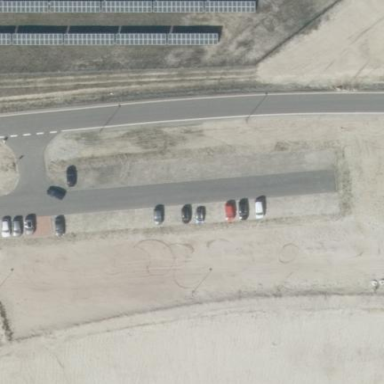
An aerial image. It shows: Parking area with paving stones surface.